Field crop: maize
Growth stage: 2
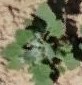
Species: chenopodium